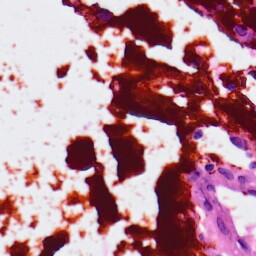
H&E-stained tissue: Lung